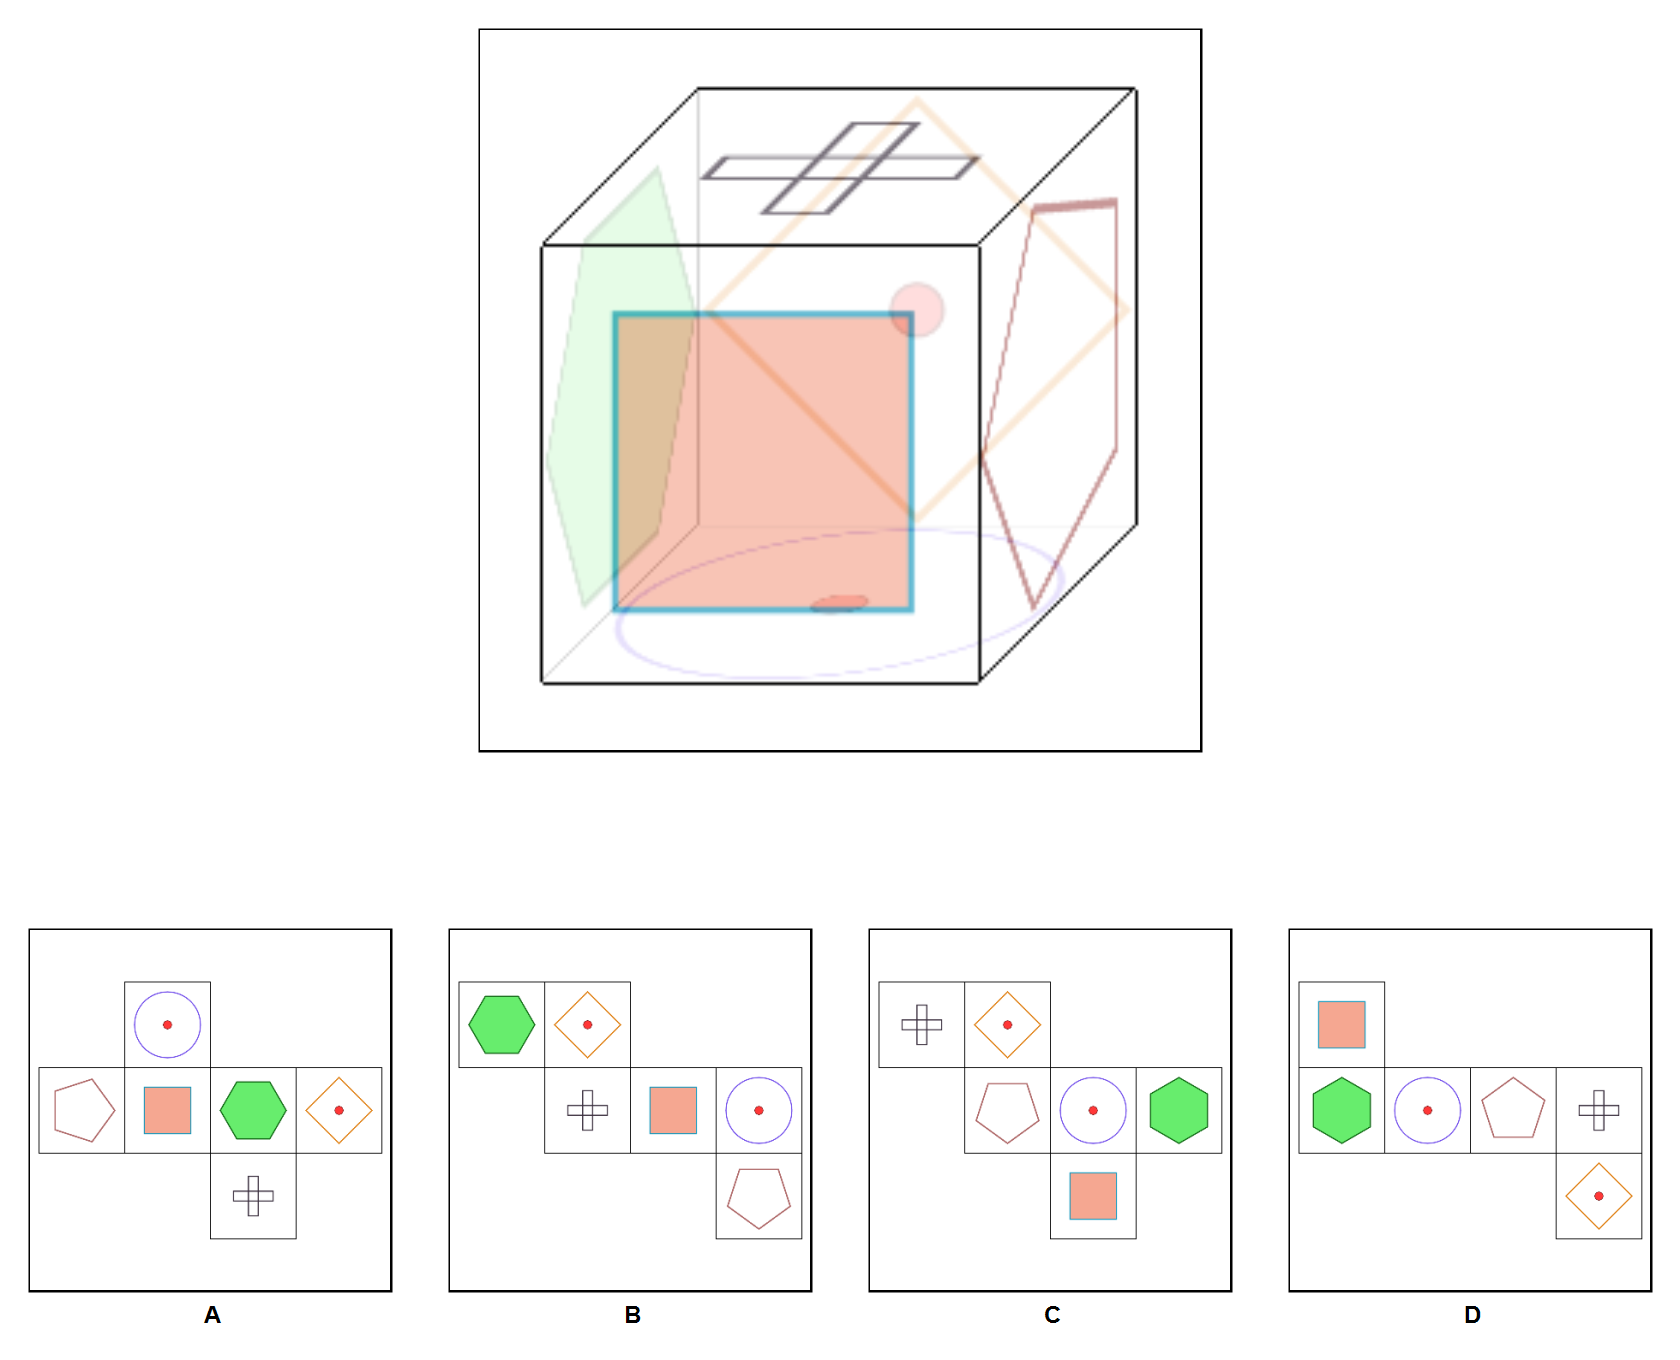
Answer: B